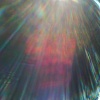
Label: sunburn